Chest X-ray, PA view. Patient: 49 years old, sex F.
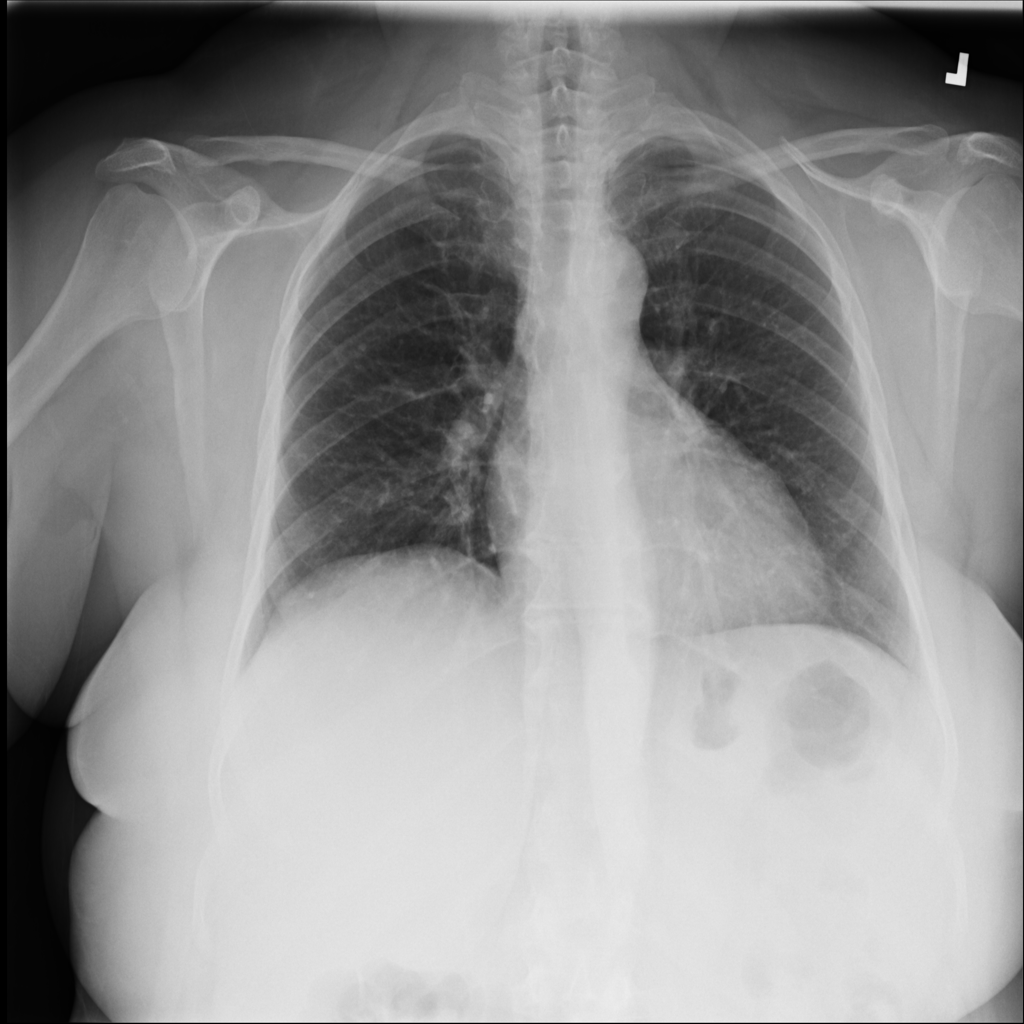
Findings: No Finding